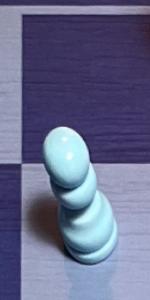
Label: Pawn_White